Interaction volume radius: 10 \u00c5
Interaction volume height: 15 \u00c5
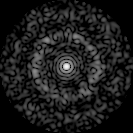
Disorder parameter: 0.8419